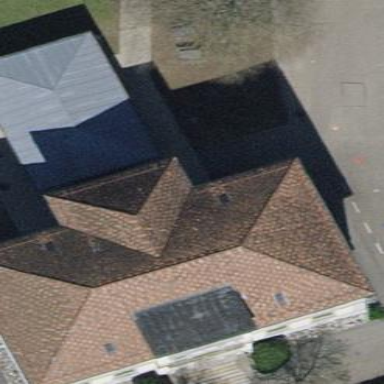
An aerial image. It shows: School building.